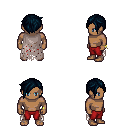
a pixel art fantasy rpg character, male body template, human, dark skin, gray tattered cape, red pants, raven pixie cut hairstyle, bracelets, four views (front, back, left, right), 2x2 character sprite sheet, small pixel art, hard edges, no anti-aliasing